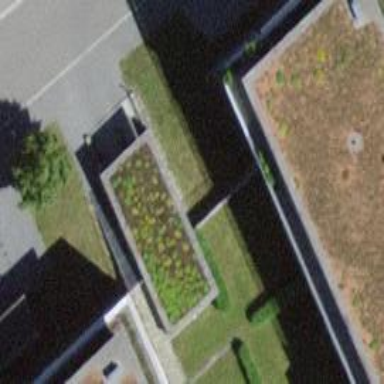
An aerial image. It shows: Parking entrance.